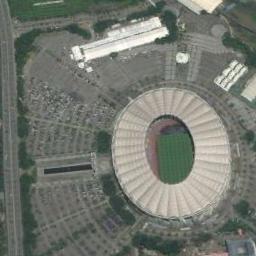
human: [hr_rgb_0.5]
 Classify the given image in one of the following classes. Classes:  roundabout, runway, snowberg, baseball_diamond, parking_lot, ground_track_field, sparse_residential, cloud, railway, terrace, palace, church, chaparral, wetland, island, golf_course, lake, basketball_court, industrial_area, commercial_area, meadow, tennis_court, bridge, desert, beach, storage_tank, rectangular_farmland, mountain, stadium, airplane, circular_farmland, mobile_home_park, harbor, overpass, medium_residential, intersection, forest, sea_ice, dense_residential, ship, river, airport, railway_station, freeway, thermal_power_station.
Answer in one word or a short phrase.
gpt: stadium